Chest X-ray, AP view. Patient: 25 years old, sex F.
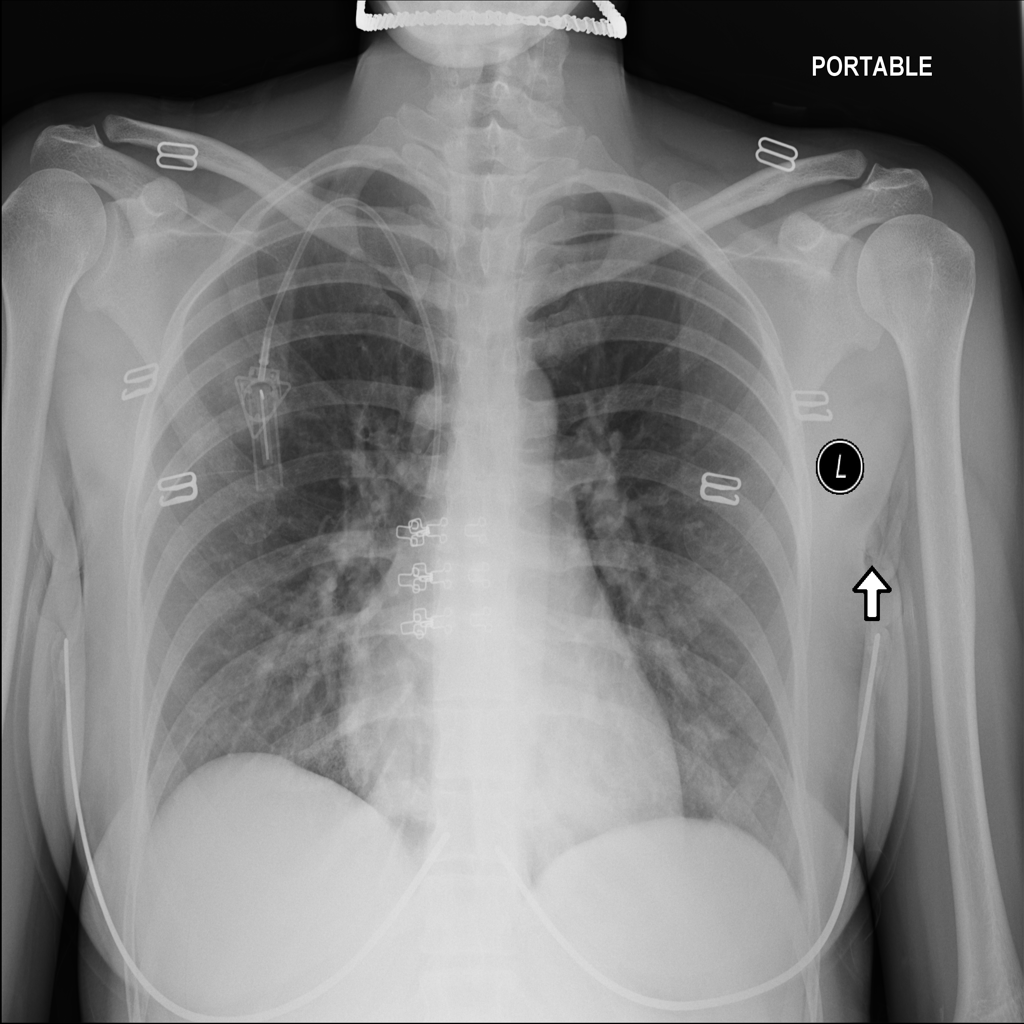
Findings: No Finding